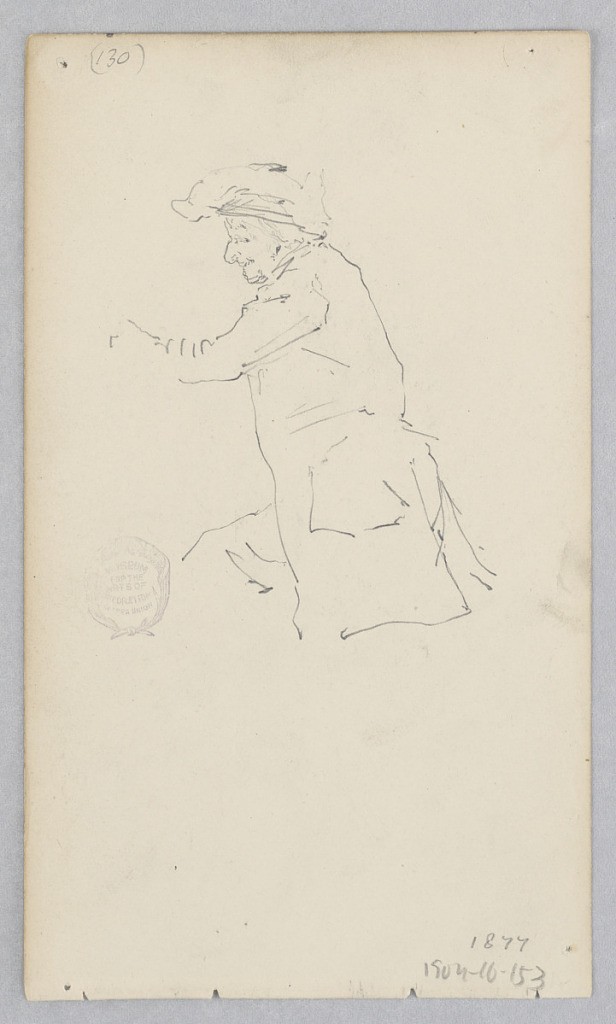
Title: Man
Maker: Robert Frederick Blum, American, 1857–1903
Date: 1877
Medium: Graphite on wove paper
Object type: Drawing
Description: Recto: Sketch of a male figure wearing a coat and hat; Verso: Partial sketch of a male figure.